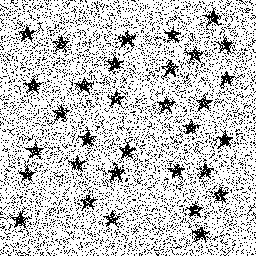
Squares: 0
Triangles: 0
Stars: 32
Total shapes: 32